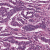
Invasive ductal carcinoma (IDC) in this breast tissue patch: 1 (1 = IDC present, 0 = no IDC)